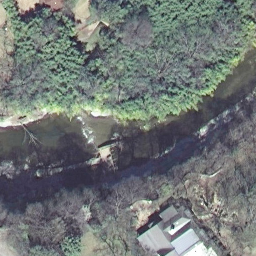
Label: river